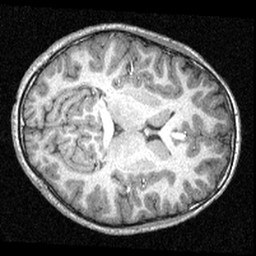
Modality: T1w
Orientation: axial
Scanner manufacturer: siemens
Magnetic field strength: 3 T
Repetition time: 1.57 s
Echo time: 0.00304 s